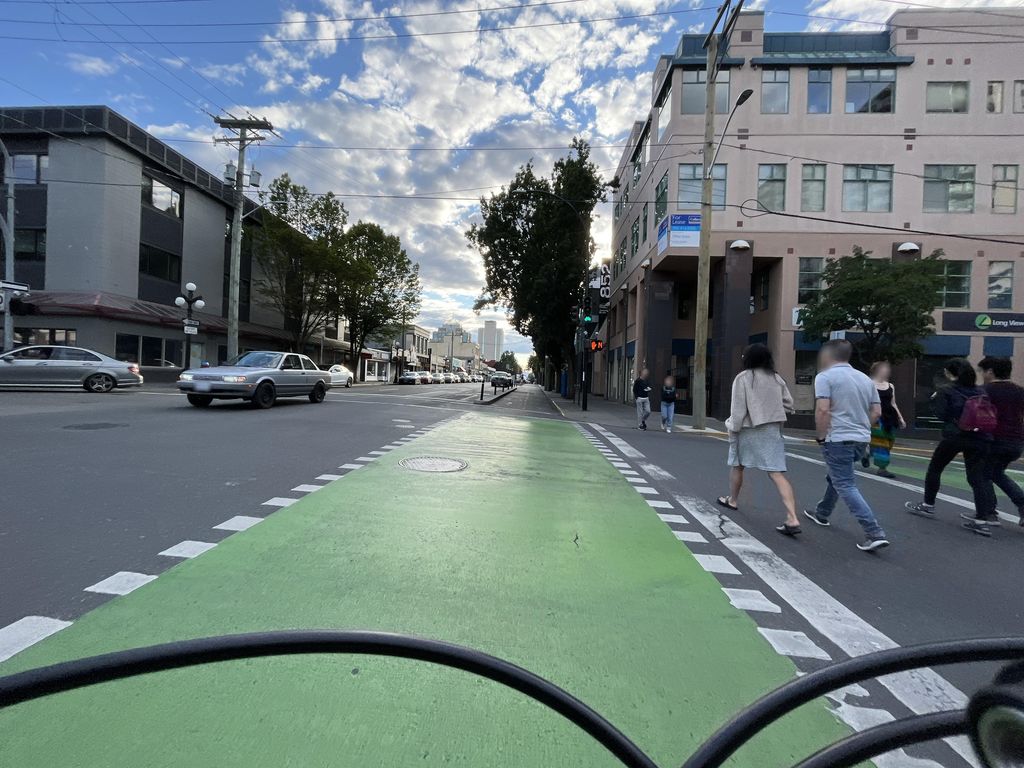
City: victoria